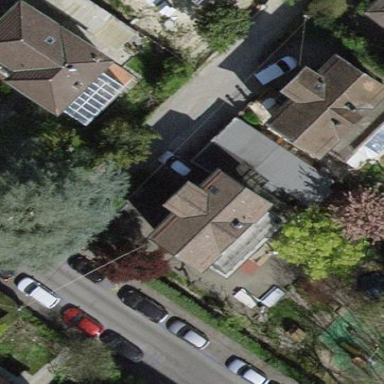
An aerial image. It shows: Kindergarten building.